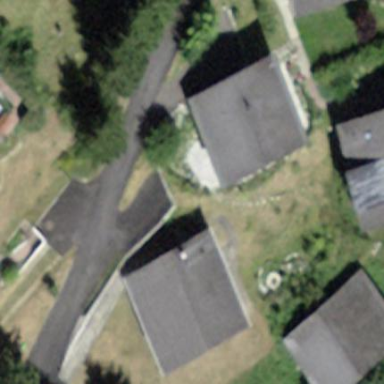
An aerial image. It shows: Simple and straightforward house.